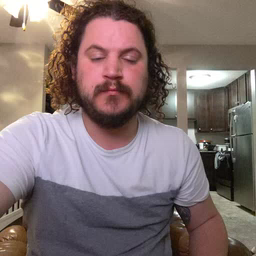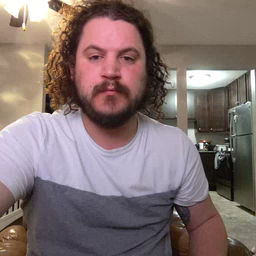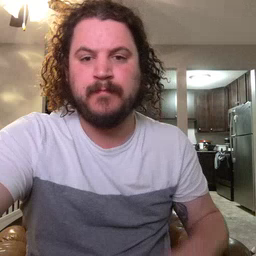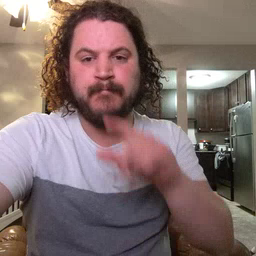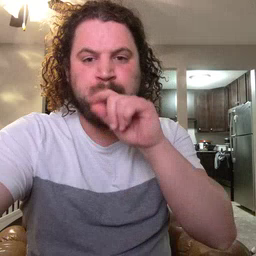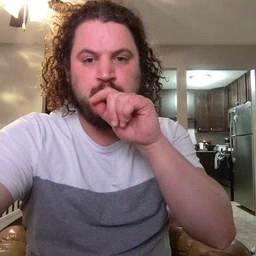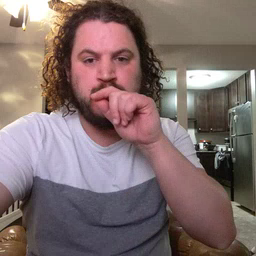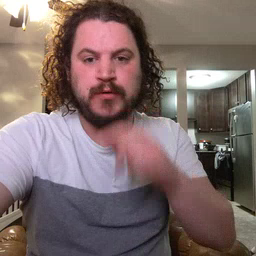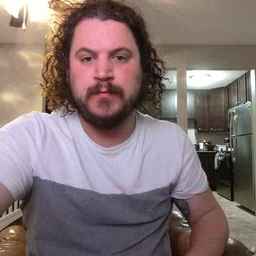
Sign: bird